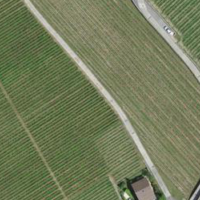
EUNIS habitat code: 40
Species observed at this site:
Corvus corone
Lophophanes cristatus
Troglodytes troglodytes
Anthus spinoletta
Fringilla coelebs
Passer domesticus
Spinus spinus
Turdus merula
Parus major
Erithacus rubecula
Milvus milvus
Dryocopus martius
Pica pica
Sitta europaea
Columba livia
Pyrrhocorax graculus
Picus viridis